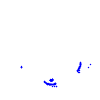
Particle: pion